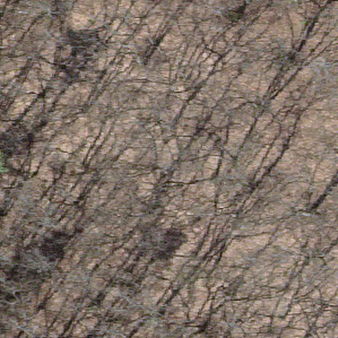
Label: other